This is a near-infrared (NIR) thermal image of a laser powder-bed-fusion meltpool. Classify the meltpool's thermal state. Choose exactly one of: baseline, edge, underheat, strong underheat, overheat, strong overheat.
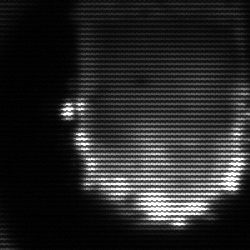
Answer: baseline